You are looking at the continuous-wavelet transform of a rotating shaft's vibration signal. What is the most likely rotor condition (normal, misalignment, unbalance, looseness)?
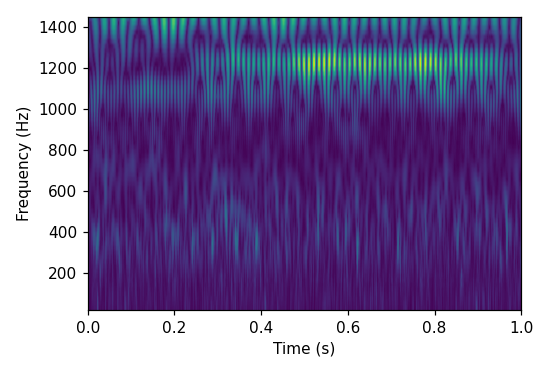
Answer: looseness